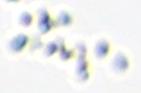
Label: Phaeocystis